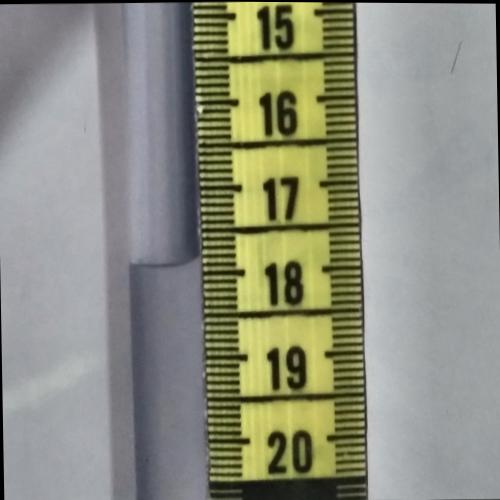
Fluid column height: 17.8 cm